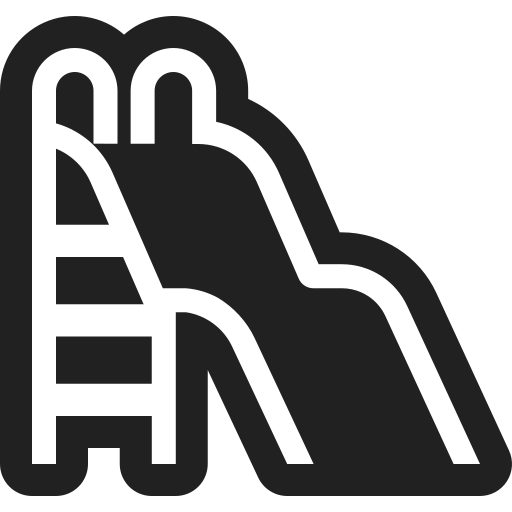
playground slide high contrast